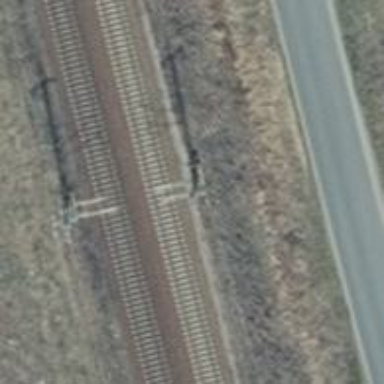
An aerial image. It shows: Milestone along the railway with catenary mast.